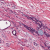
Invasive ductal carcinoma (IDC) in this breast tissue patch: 0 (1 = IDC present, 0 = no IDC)